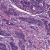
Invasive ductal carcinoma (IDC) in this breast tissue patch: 1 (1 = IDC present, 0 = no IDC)